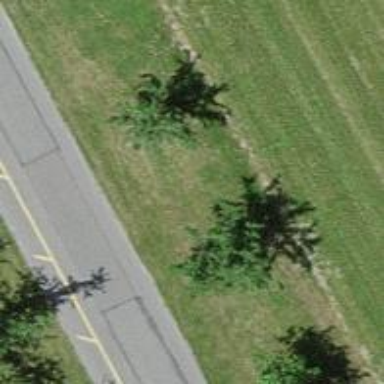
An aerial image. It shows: Beautiful avenue lined with deciduous broadleaved trees.